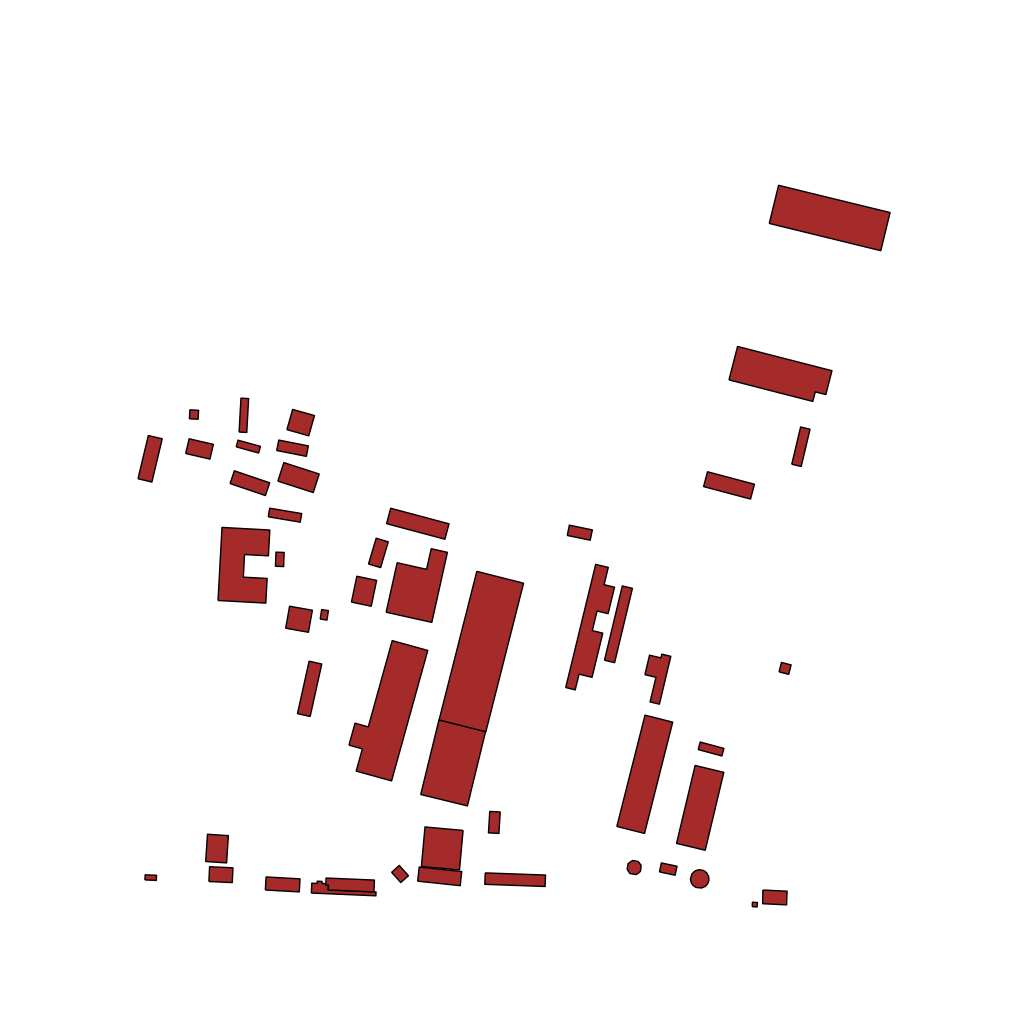
Tags: overhead vector_map, industrial, recreation, residential, individual_rise, low_rise, medium_rise, density_1, Facility, 1.0 km²